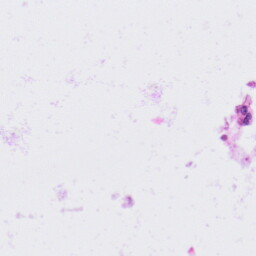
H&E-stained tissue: Colon